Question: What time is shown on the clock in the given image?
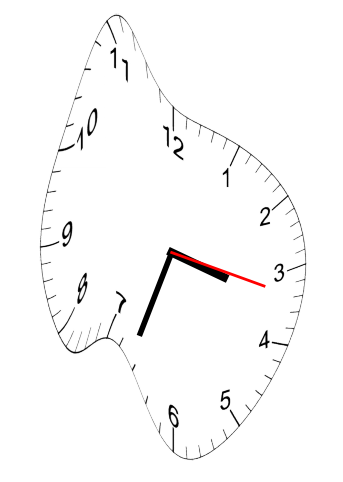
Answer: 03:33:17